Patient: sex F, age 71
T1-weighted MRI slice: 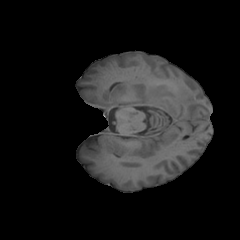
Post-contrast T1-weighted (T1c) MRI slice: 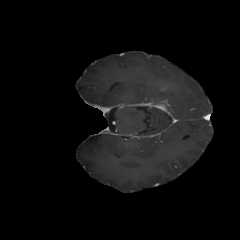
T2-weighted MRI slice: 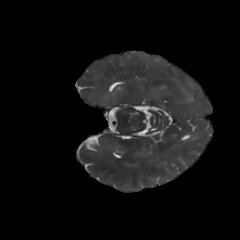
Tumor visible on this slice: yes
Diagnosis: Glioblastoma, IDH-wildtype
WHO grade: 4